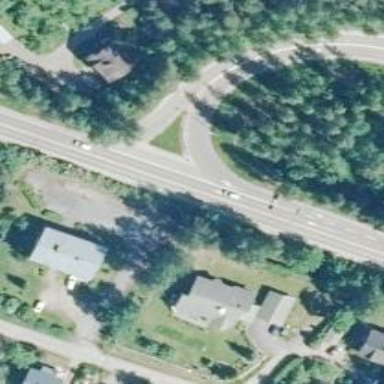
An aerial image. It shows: Trunk link highway.